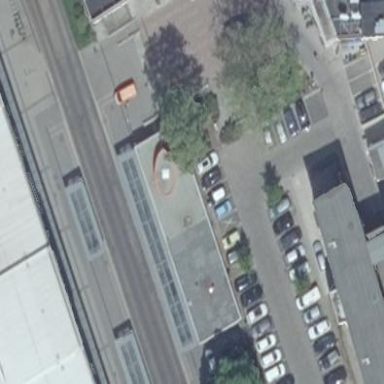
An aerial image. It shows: Kiosk building.